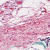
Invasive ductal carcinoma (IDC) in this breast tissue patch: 0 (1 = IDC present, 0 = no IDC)